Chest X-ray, PA view. Patient: 27 years old, sex M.
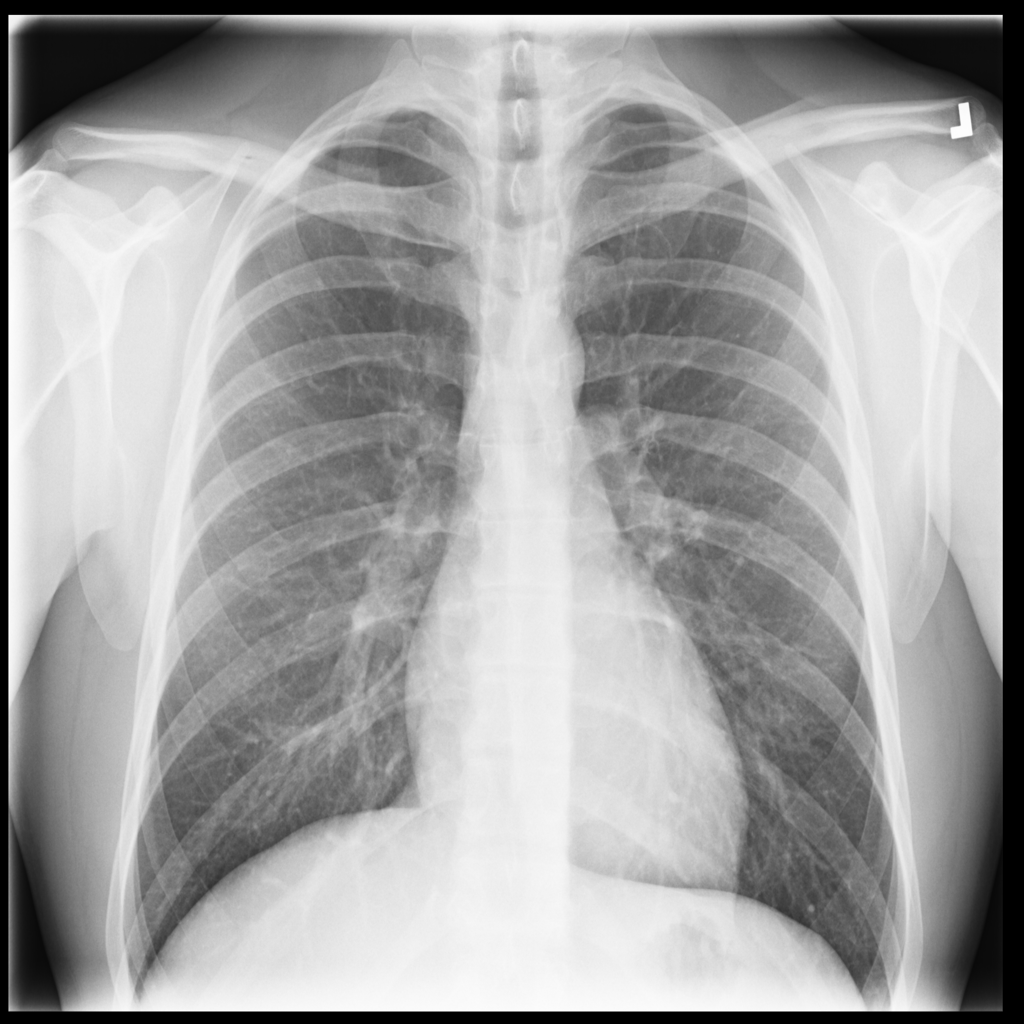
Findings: No Finding